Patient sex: M
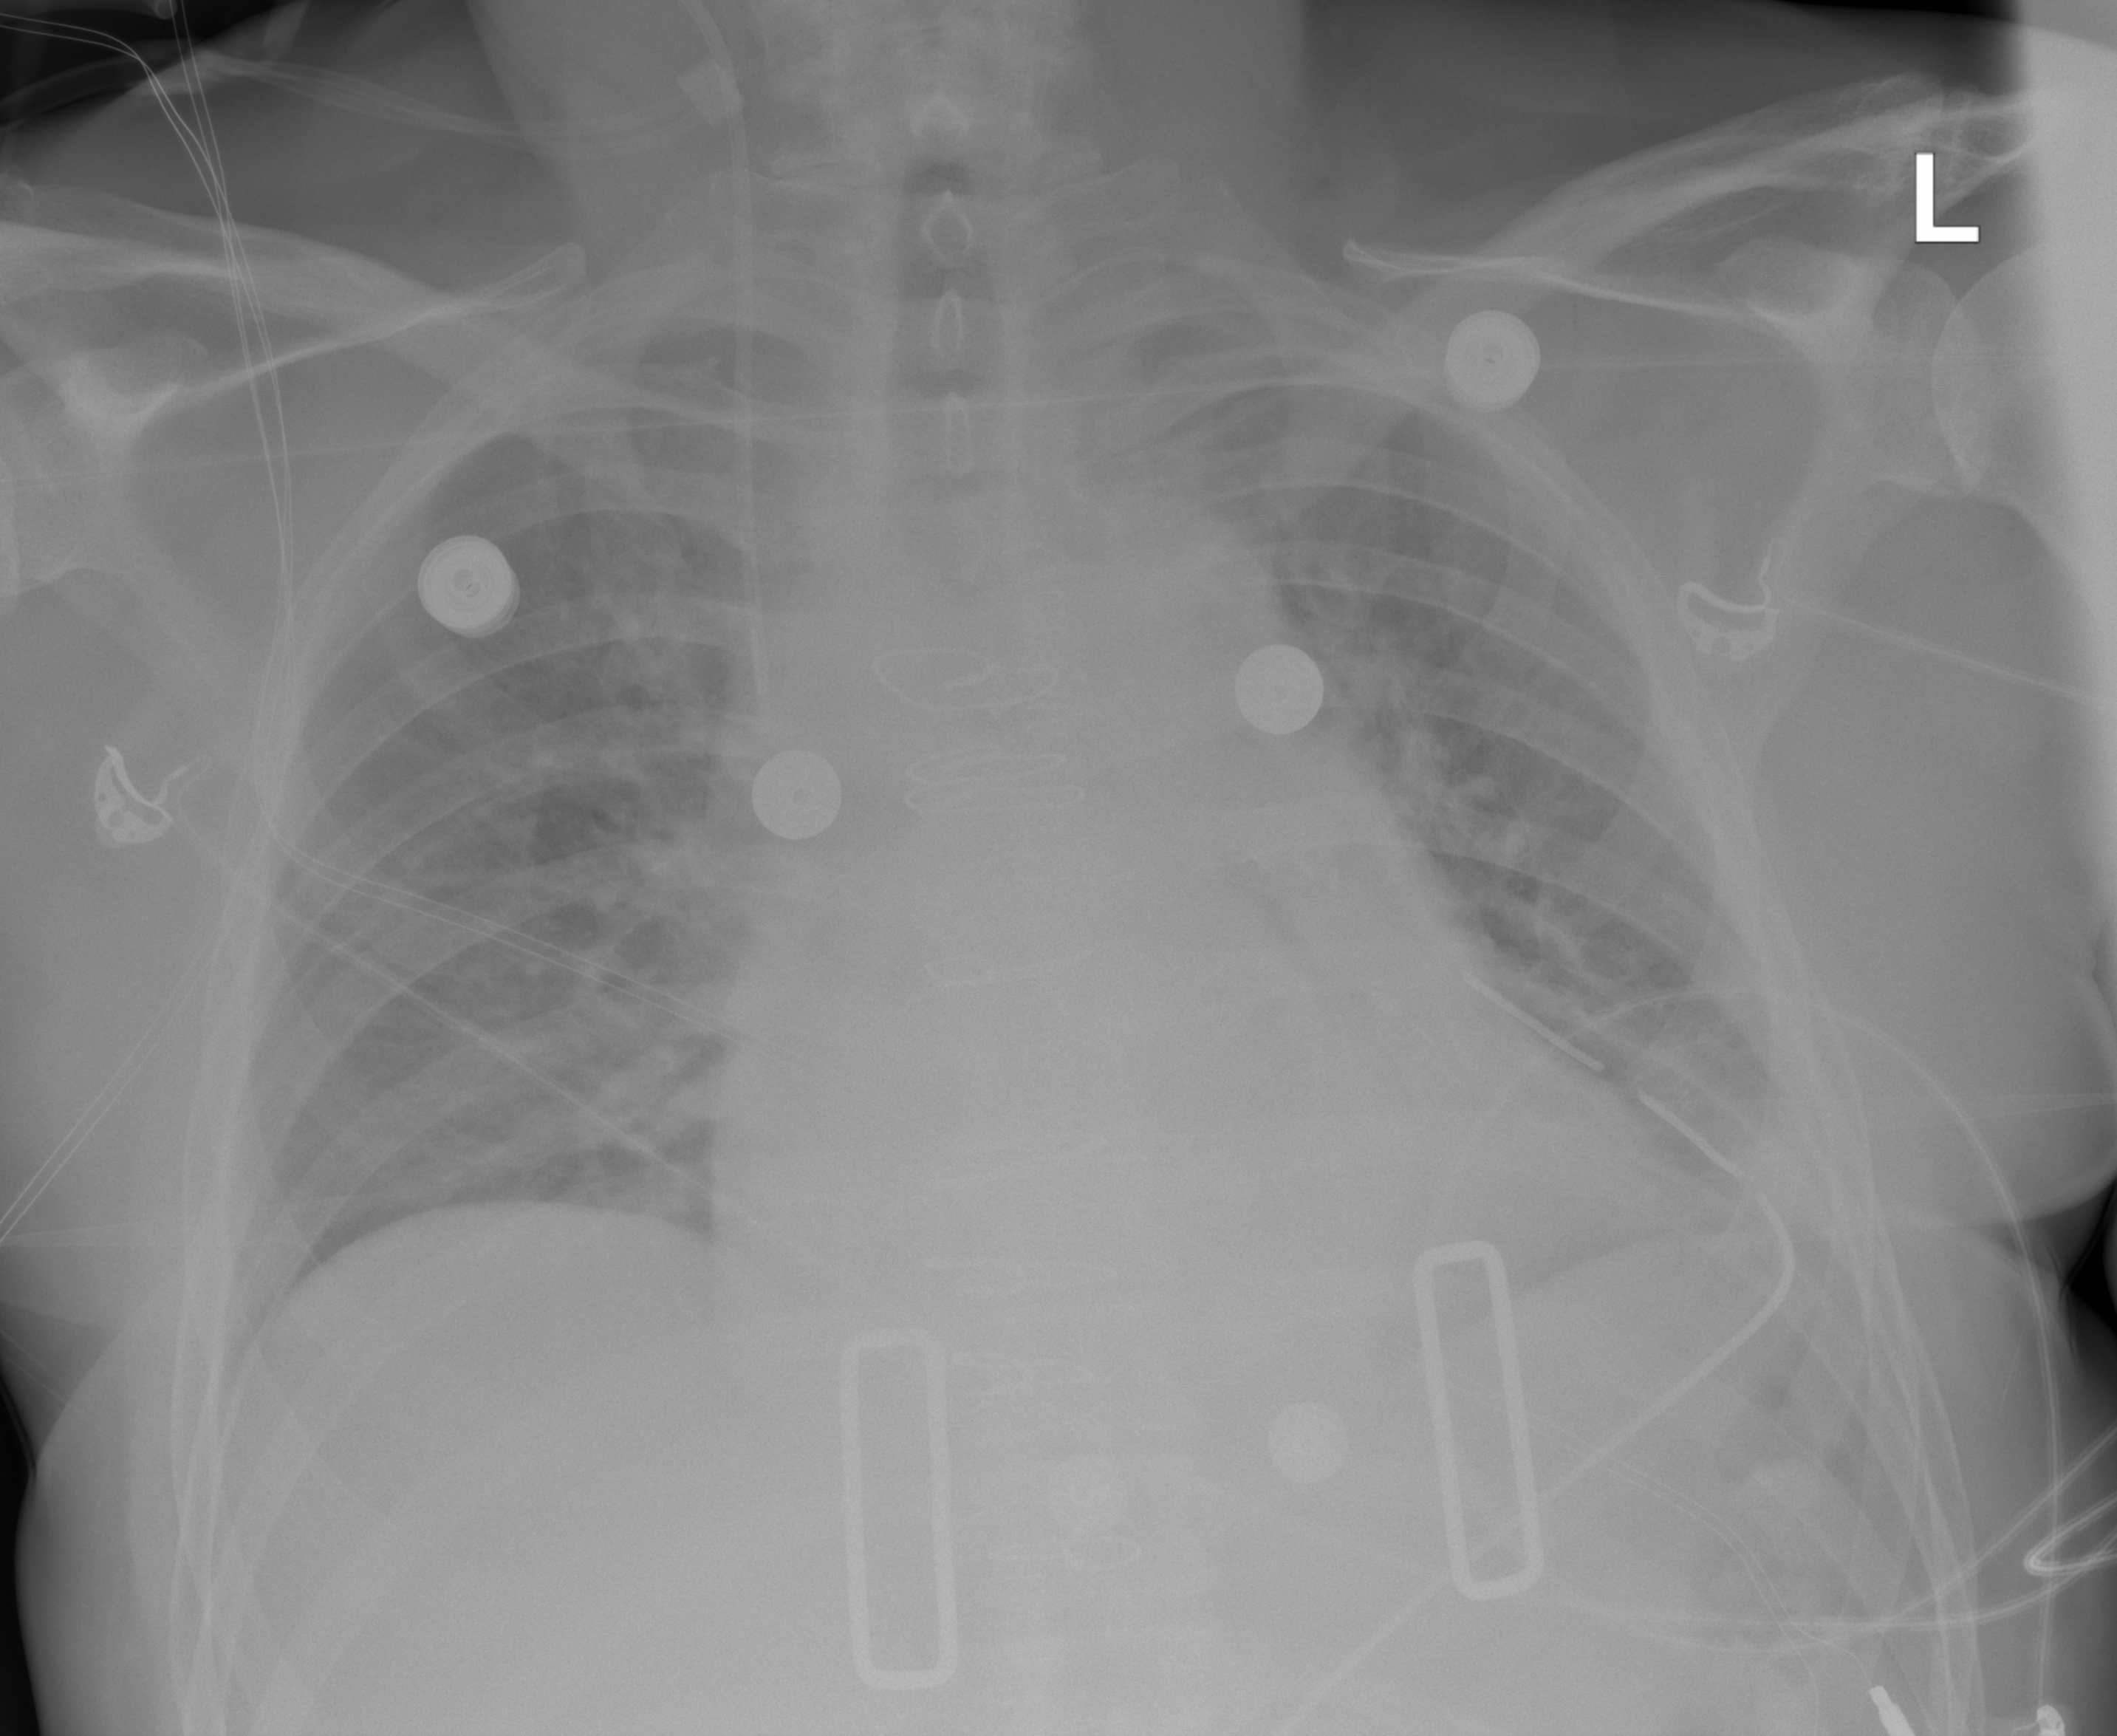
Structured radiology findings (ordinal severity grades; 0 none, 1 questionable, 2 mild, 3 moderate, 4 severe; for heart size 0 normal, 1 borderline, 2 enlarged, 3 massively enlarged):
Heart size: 2
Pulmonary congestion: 2
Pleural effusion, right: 0
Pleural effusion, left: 2
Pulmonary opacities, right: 0
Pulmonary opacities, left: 0
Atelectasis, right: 0
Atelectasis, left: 2